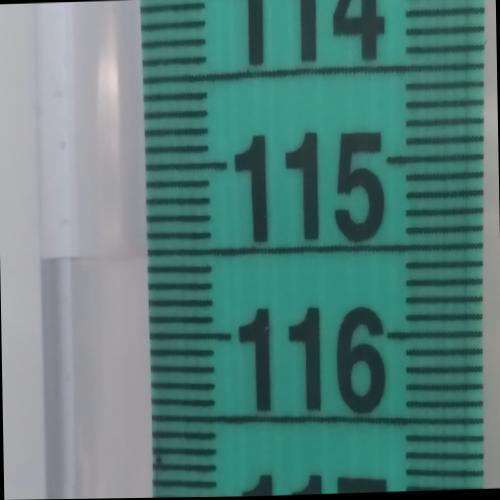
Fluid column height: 115.5 cm